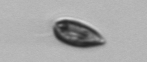
Label: Cryptophyta